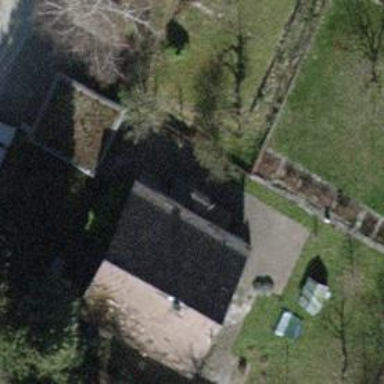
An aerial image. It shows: Detached building with tile roof.